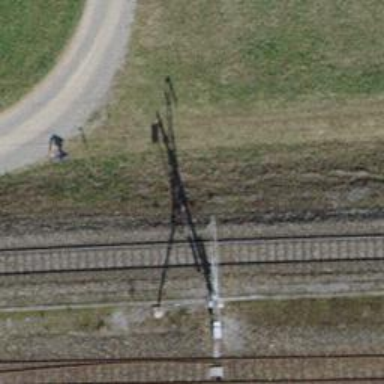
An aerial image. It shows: Single-track electrified railway with contact line.